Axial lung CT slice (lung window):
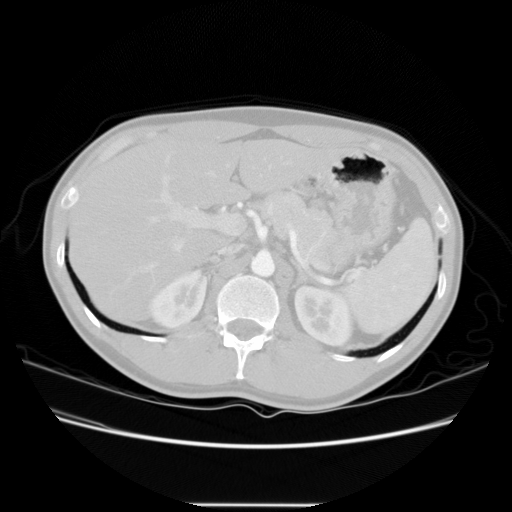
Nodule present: no